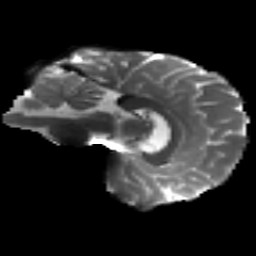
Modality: T2w
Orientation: sagittal
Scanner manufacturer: siemens
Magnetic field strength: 3 T
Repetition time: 4.16 s
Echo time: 0.0806 s